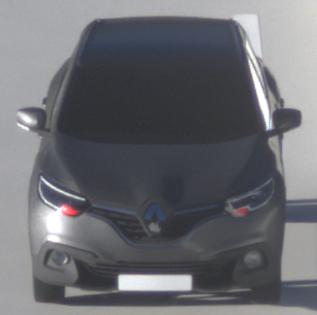
Make: Renault
Model: Kadjar ENERGY TCe 130
Detailed model: Kadjar
Model produced from: 2015/05
Model produced until: 2018/08
Doors: 5
Color: gray
Road condition: dry road
Daytime: sunrise or sunset
Contrast: high contrast